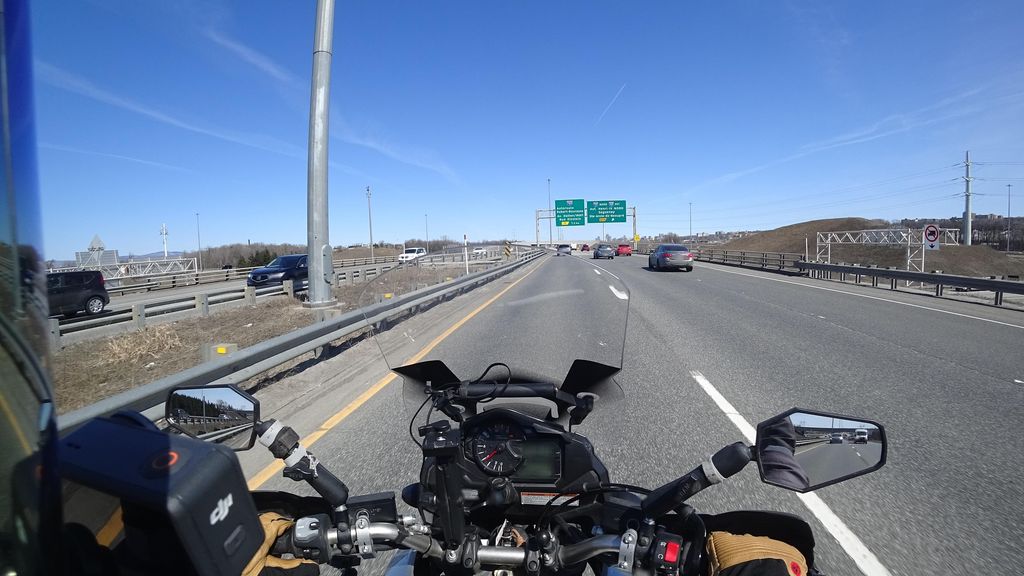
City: quebec_city